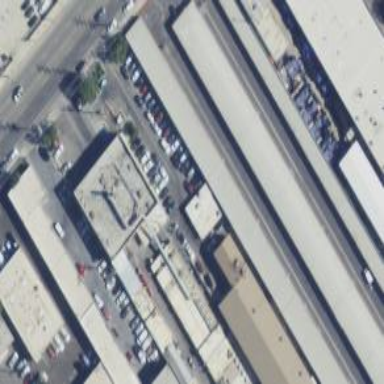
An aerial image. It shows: Warehouse building.